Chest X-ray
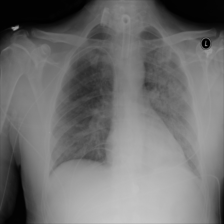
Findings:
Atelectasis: negative
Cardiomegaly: negative
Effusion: negative
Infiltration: positive
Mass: negative
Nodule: negative
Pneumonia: negative
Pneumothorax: negative
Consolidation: negative
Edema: negative
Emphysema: negative
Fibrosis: negative
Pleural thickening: negative
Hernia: negative